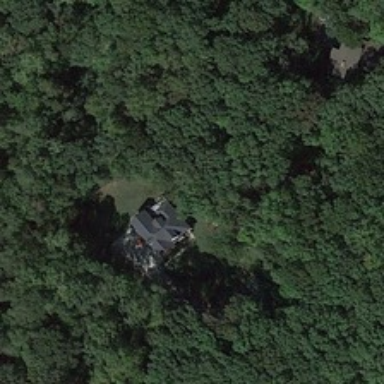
A building is surrounded by many green trees .